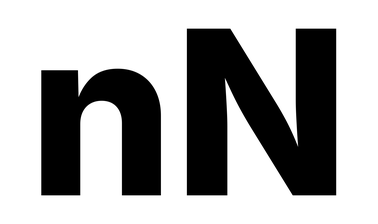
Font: Inter_ExtraBold